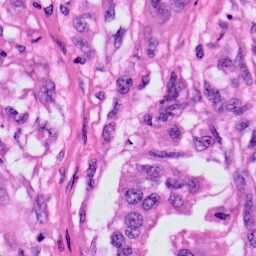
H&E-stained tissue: Skin